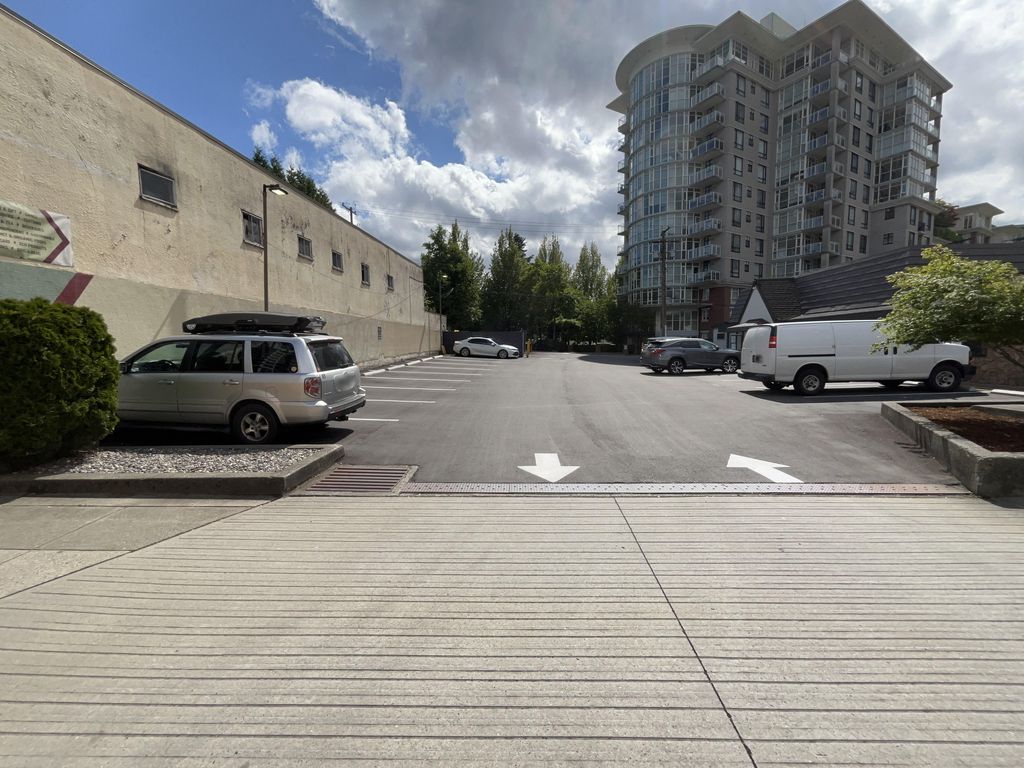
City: vancouver